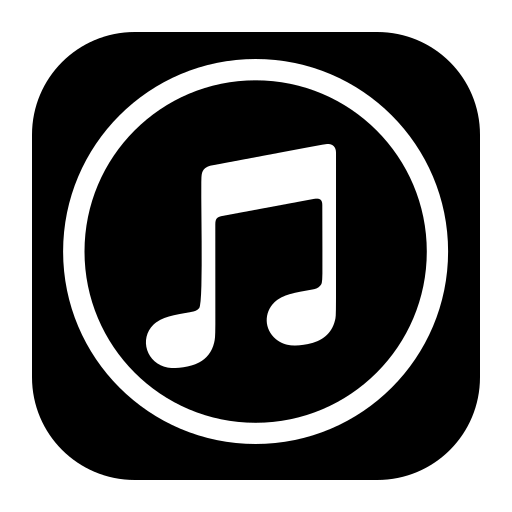
Tags: icon, FontAwesome, fa-icon, brand, itunes